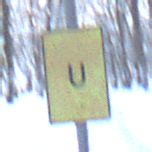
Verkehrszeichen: AnkuendigungOderFortsetzungUmleitungOhnePfeilsymbol
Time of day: MorningAfternoon
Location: Outdoor (Nature)
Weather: Clear
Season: Winter
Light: Natural